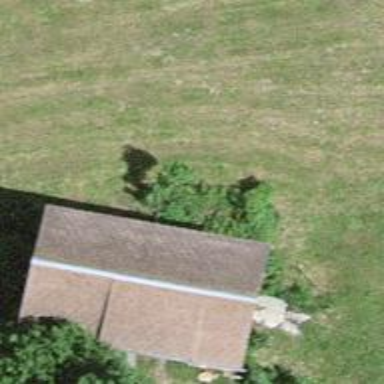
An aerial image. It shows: Farm auxiliary building.